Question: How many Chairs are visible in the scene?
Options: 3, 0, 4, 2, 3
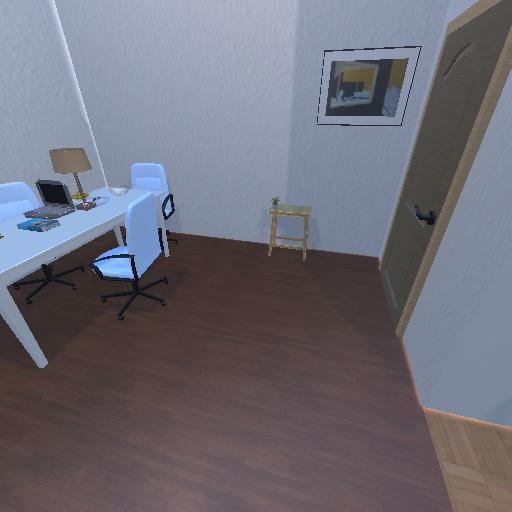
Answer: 3